Field crop: tomato
Growth stage: 2
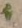
Species: solanum